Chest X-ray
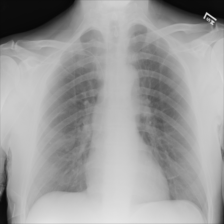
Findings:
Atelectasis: negative
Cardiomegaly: negative
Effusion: negative
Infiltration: negative
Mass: negative
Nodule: negative
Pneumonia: negative
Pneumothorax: negative
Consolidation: negative
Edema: negative
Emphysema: negative
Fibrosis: negative
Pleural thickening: negative
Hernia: negative